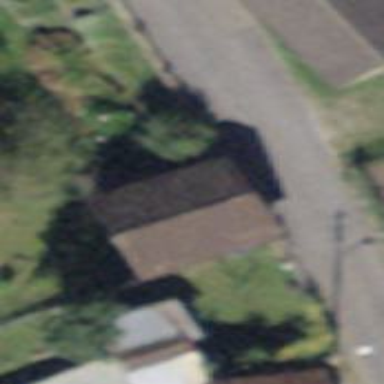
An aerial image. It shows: Garage building.